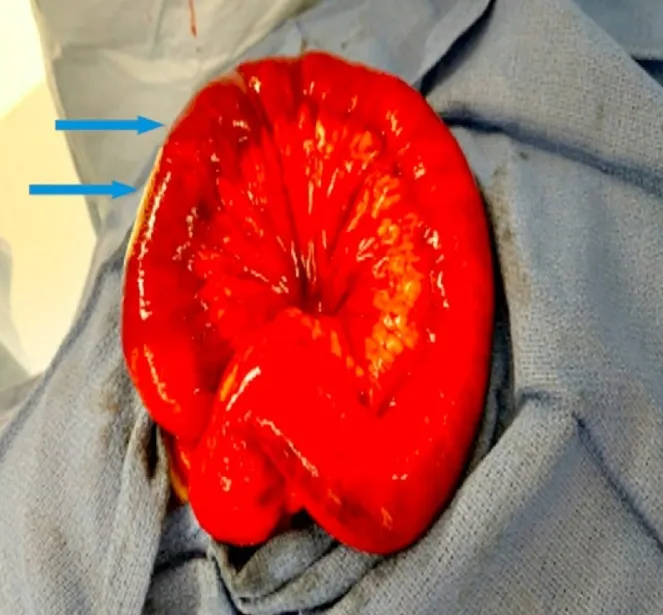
Gross image showing dilated small bowels along with intramural and mesenteric hematoma (blue arrows).
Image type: medical_photograph (other_medical_photograph)